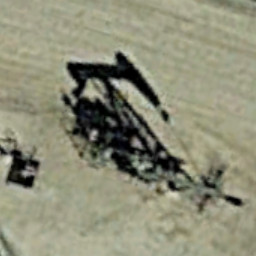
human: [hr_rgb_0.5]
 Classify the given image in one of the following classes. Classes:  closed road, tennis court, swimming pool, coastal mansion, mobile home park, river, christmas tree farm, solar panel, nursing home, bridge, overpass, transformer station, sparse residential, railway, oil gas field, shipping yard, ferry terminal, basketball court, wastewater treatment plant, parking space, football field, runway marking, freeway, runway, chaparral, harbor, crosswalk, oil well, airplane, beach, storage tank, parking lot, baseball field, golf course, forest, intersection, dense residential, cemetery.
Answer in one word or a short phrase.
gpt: oil well